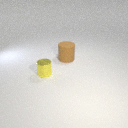
small yellow metal cylinder to the left of large brown rubber cylinder